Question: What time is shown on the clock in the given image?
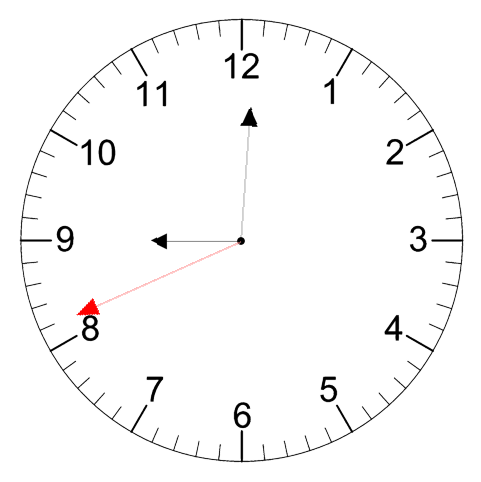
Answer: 09:00:41